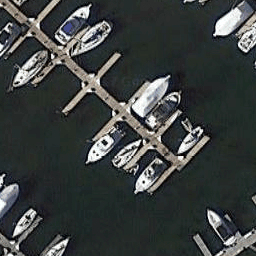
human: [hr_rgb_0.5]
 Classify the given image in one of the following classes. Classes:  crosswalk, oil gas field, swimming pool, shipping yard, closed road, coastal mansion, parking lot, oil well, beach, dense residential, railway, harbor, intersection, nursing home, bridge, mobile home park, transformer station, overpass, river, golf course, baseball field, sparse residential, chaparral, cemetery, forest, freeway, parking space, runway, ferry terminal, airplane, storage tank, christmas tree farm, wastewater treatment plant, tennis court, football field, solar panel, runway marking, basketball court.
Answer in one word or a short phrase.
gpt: harbor